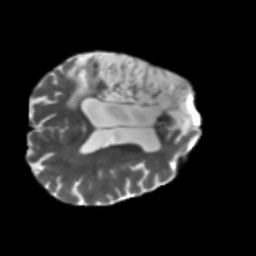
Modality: T2w
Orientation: axial
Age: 64
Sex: male
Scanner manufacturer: siemens
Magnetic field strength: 3 T
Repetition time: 5.47 s
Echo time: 0.0854 s